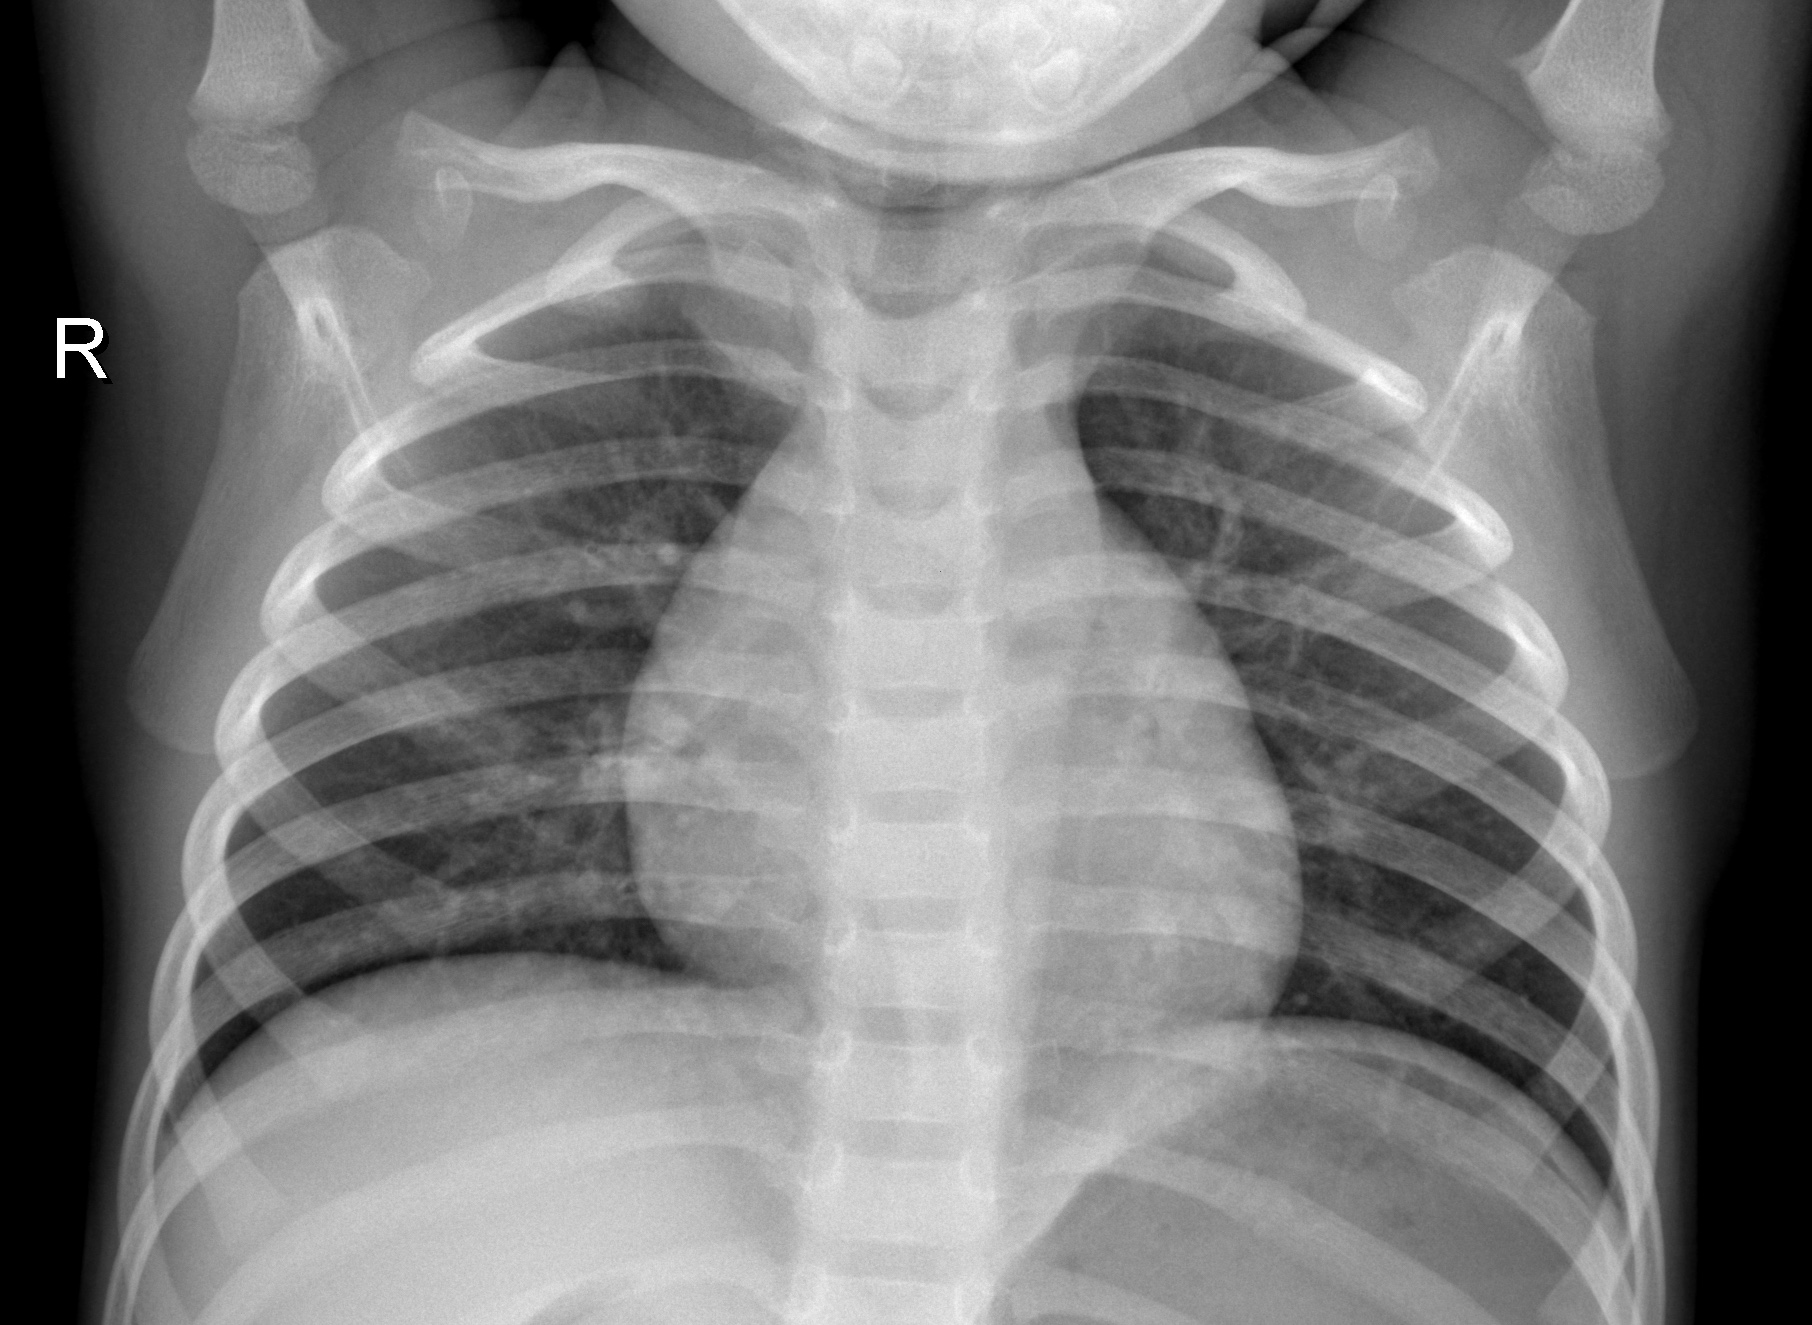
Diagnosis: NORMAL